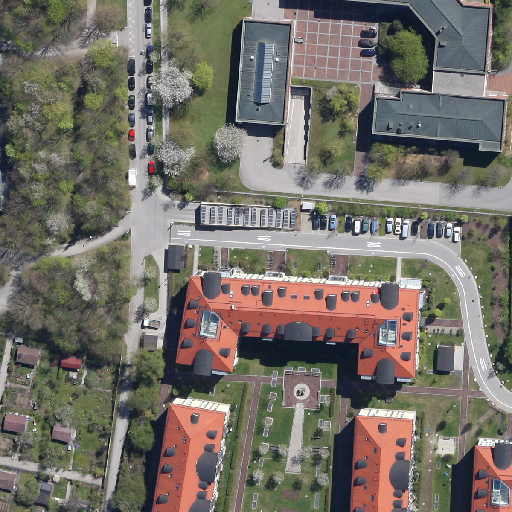
Referring expression: car in the parking area